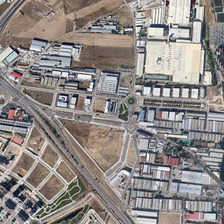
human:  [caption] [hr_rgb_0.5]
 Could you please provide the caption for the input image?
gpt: many buildings are in an industrial area .

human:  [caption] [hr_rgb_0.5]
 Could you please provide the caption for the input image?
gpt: many buildings are in an industrial area .

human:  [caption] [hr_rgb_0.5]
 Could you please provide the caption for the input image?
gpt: many buildings are in an industrial area .

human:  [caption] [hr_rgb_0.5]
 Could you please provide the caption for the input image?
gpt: many buildings are in an industrial area .

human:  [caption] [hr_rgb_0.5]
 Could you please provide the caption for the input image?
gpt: many buildings are in an industrial area .